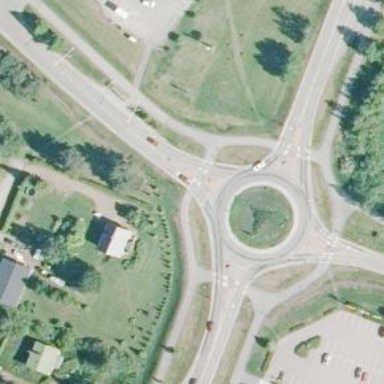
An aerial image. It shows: Island crossing on the road.